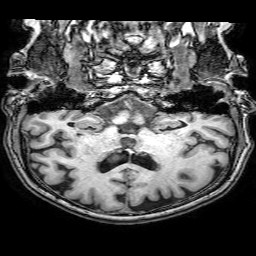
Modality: T1w
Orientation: sagittal
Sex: female
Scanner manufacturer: philips
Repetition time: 0.008132 s
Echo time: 0.00372 s